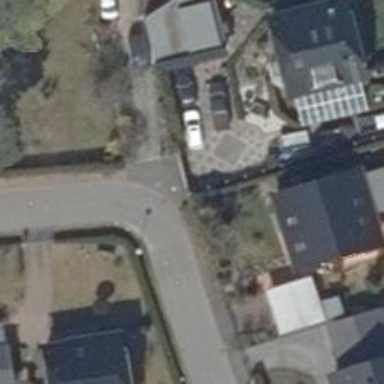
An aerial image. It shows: Driveway.